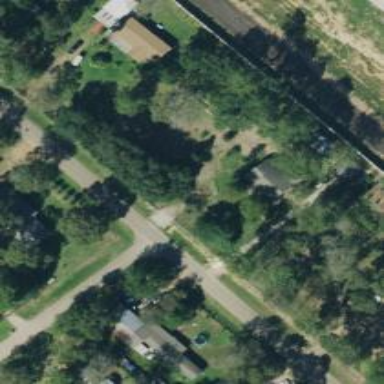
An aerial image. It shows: Asphalt road in residential area.